Field crop: maize
Growth stage: 2
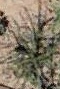
Species: salsola